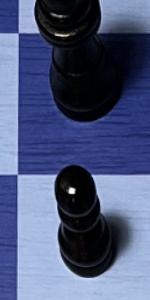
Label: Pawn_Black